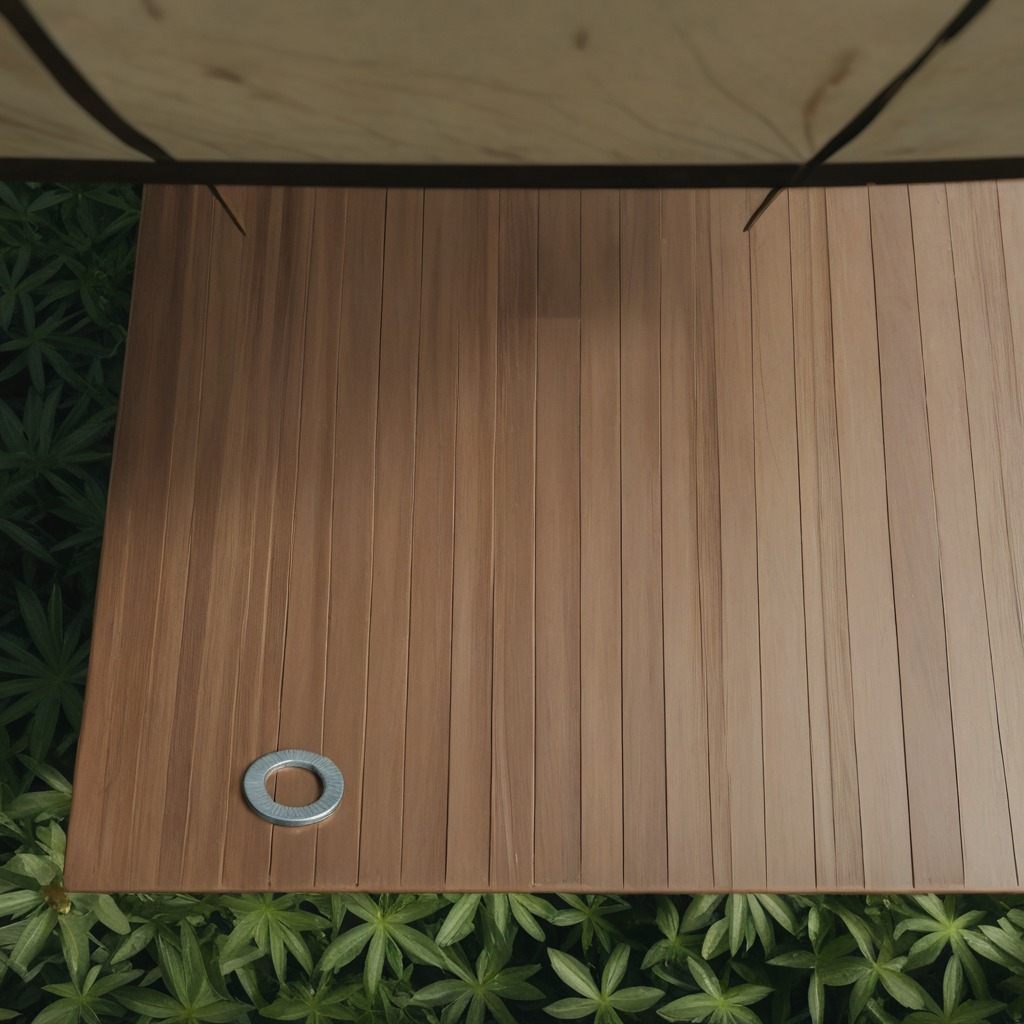
A flat metal washer is lying on a wooden table inside a jungle field workshop tent.